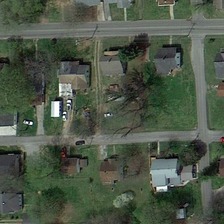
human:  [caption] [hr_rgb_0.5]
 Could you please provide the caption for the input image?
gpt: many buildings and some green trees are in a medium residential area .

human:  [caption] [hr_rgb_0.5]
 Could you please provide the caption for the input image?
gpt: many buildings and some green trees are in a medium residential area .

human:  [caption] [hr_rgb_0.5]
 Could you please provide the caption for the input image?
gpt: many buildings and some green trees are in a medium residential area .

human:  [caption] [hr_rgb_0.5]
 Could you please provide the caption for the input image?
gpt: many buildings and some green trees are in a medium residential area .

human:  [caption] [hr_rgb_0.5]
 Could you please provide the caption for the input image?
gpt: many buildings and some green trees are in a medium residential area .